Aerial crown-view tile of a tropical tree (Barro Colorado Island, Panama), acquired 20240611:
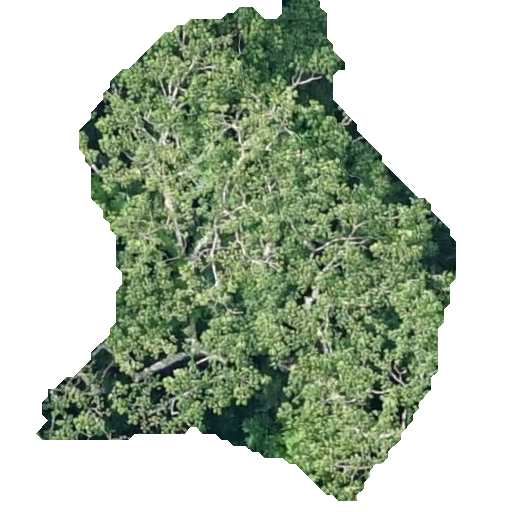
Species: Sterculia apetala
GBIF accepted scientific name: Sterculia apetala
Crown area: 206.231 m²